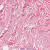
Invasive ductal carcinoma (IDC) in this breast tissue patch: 0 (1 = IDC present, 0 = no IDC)